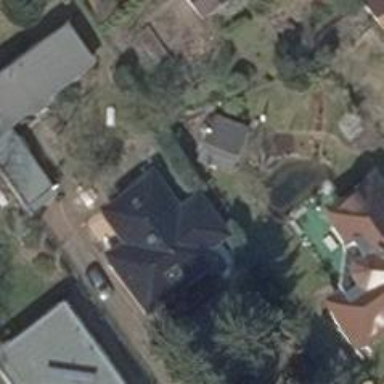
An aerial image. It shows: Detached building with hipped roof.